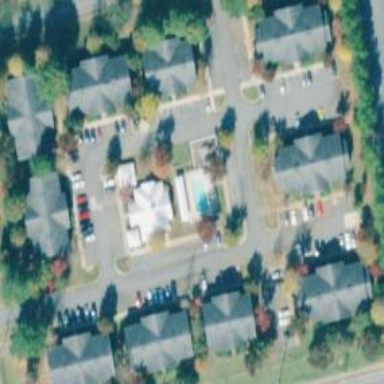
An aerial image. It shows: Residential area with apartments.